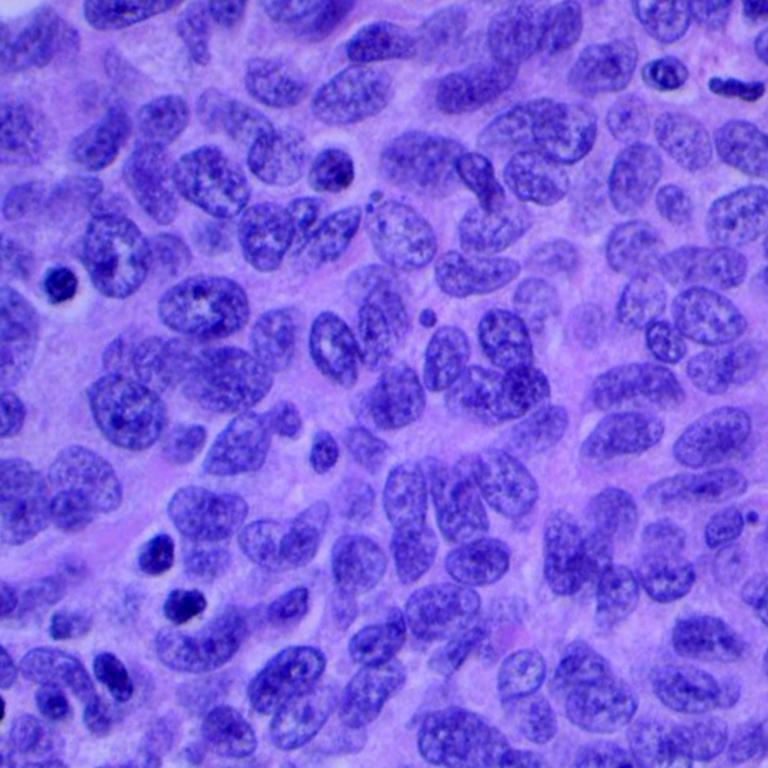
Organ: lung
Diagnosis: squamous carcinomas